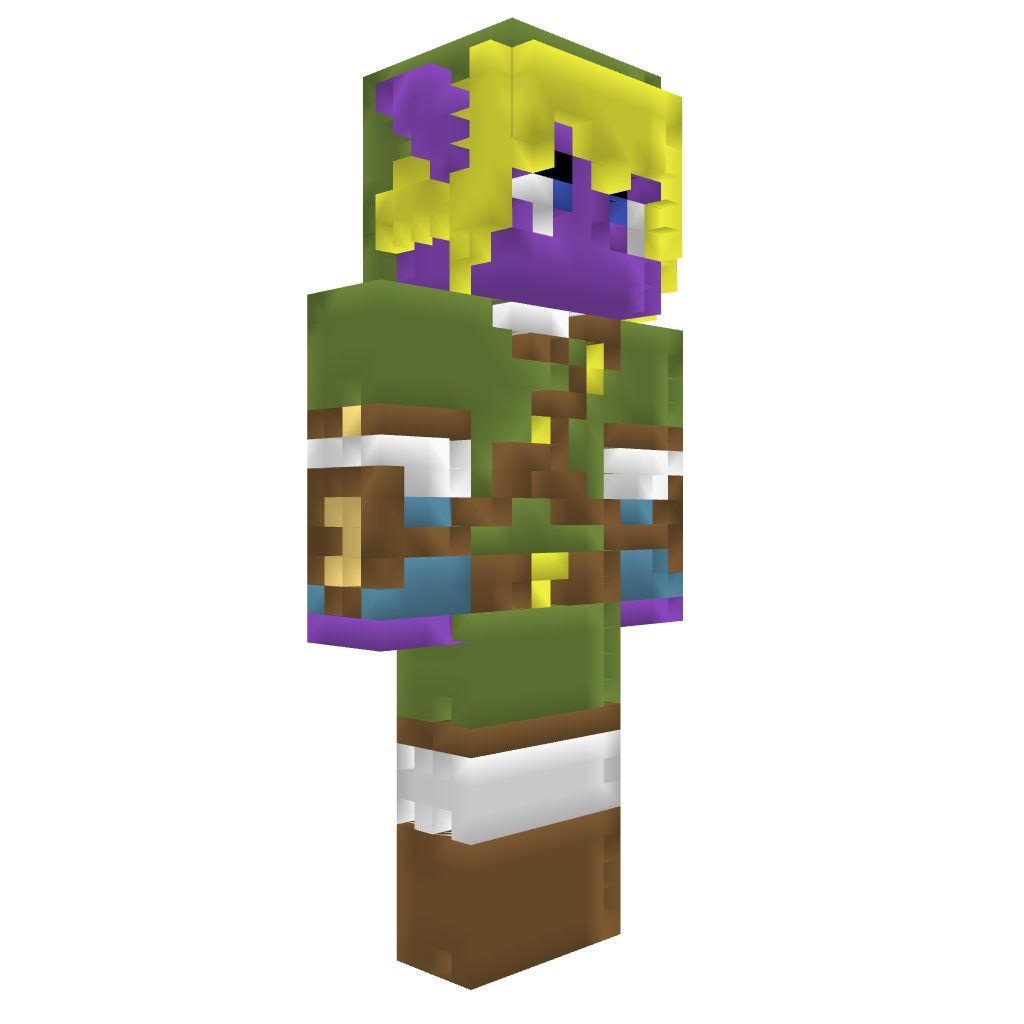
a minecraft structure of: Link's Statue high quality